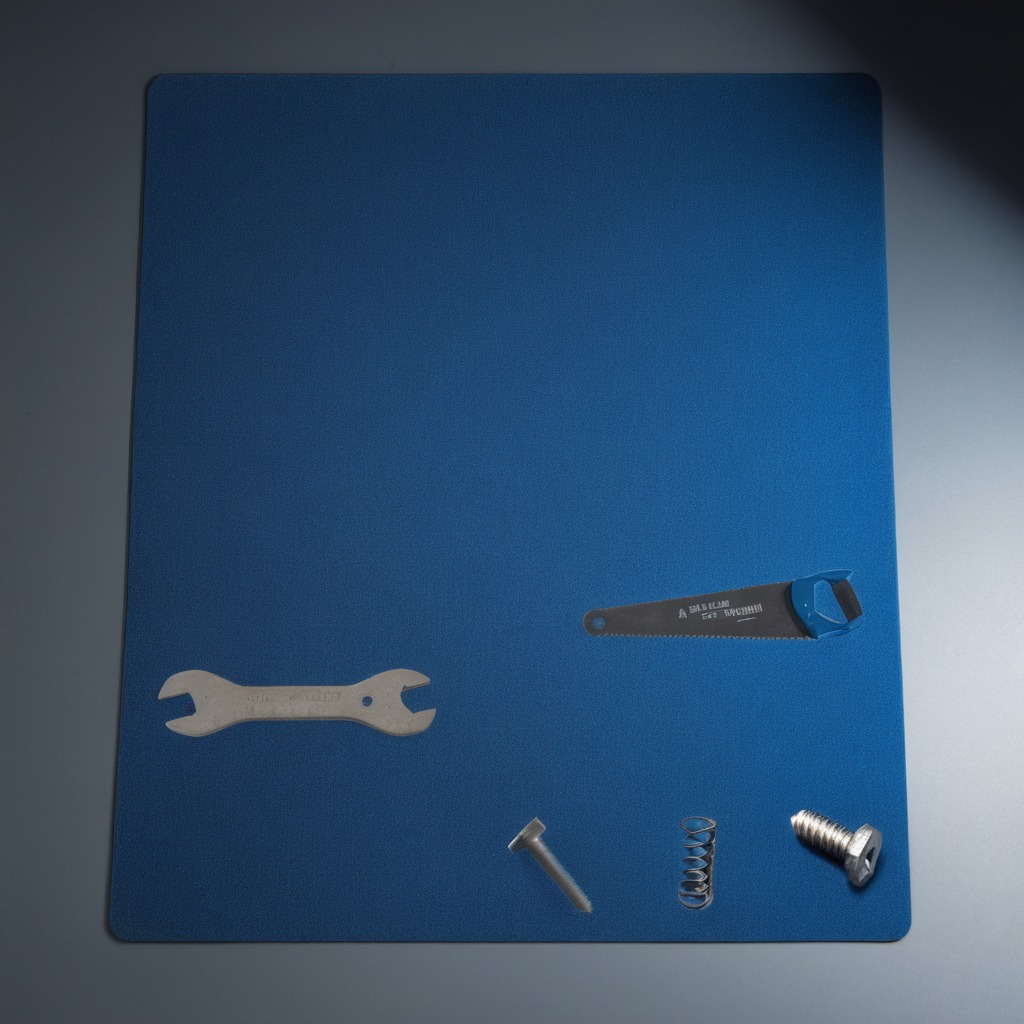
A metal machine screw, an iron nail, a coiled metal spring, a handheld metal saw, and a wrench are lying on the clean granite tabletop covered with a blue rubber mat inside a workshop under bright overhead lighting crisp shadows high clarity worn but beneath the mat.